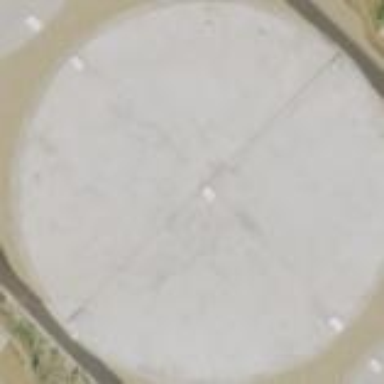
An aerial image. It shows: Concrete storage tank building designed to hold water.